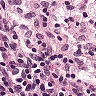
Metastatic tissue present: no